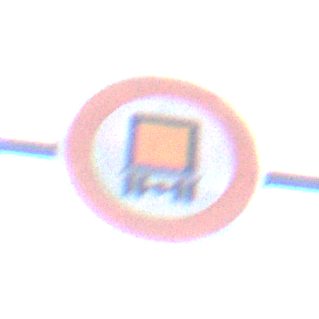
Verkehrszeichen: VerbotKennzeichnungspflichtigeKraftfahrzeugeGefaehrlicheGueter
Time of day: SunriseSunset
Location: Outdoor (Urban)
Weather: Clear
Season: NotSpecified
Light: Natural